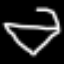
Label: diamond